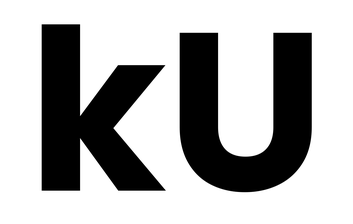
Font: Poppins-Bold